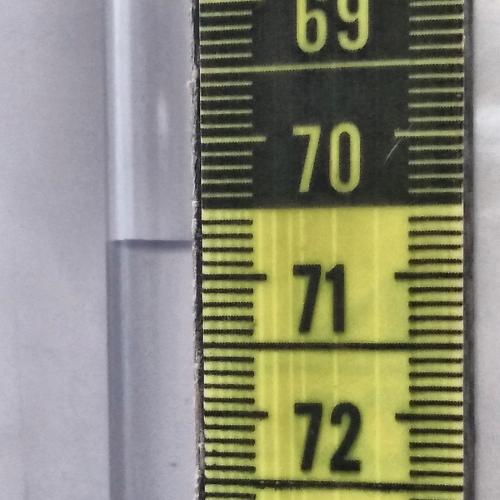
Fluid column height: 70.7 cm